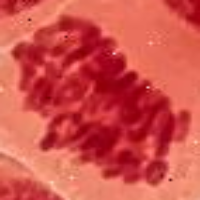
Label: metaphase